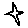
Label: star